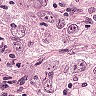
Metastatic tissue present: yes